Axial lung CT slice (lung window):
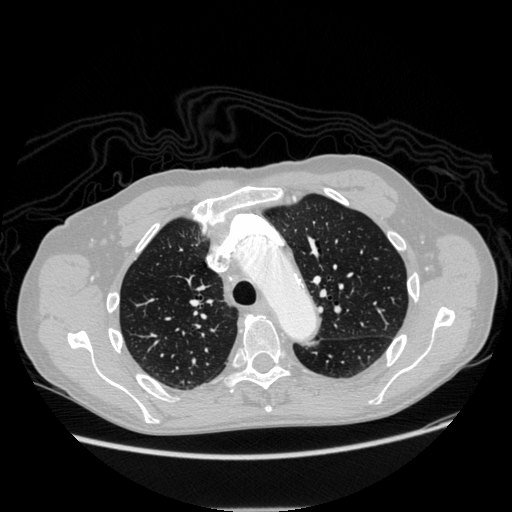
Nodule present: no